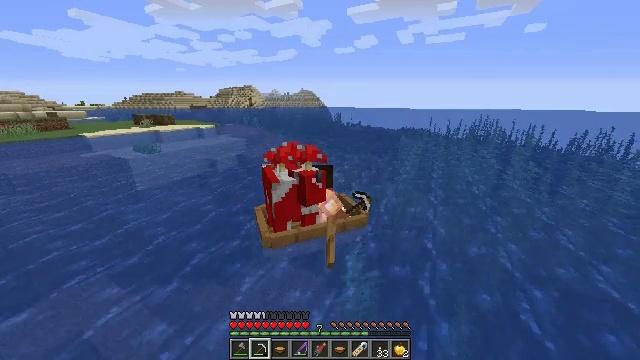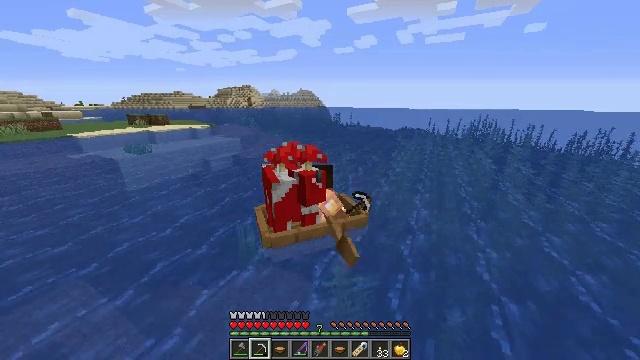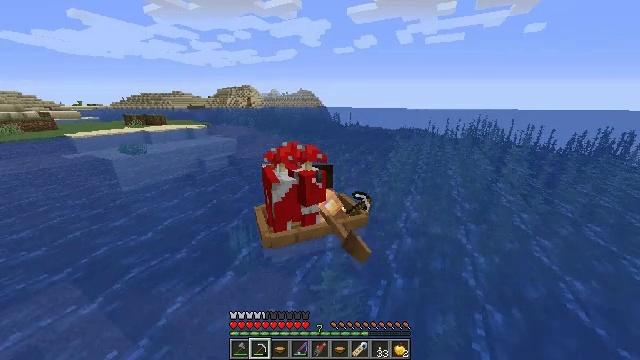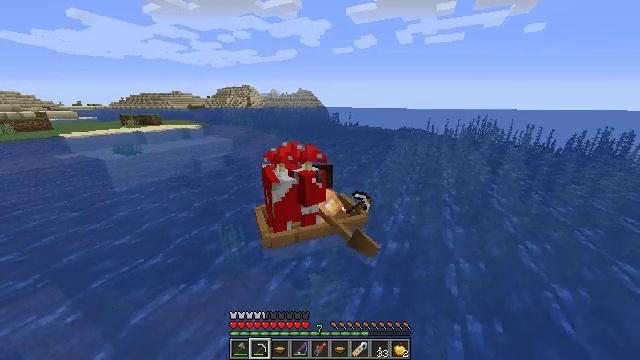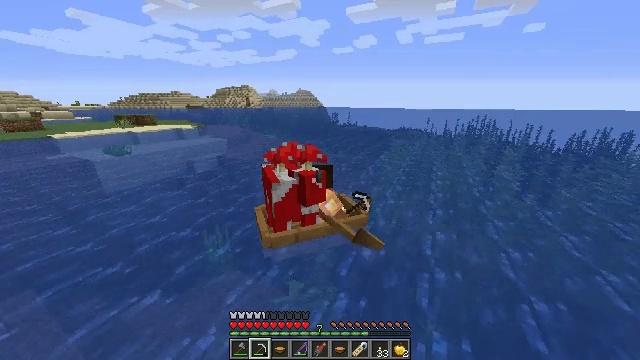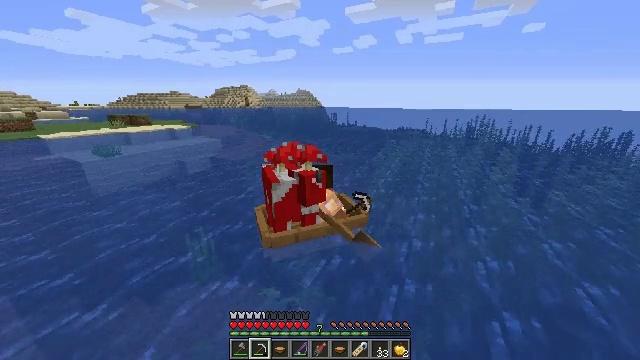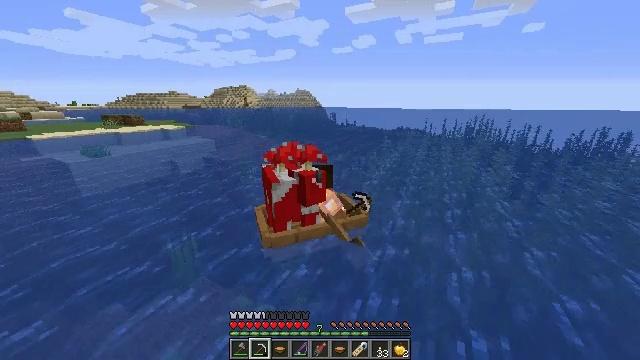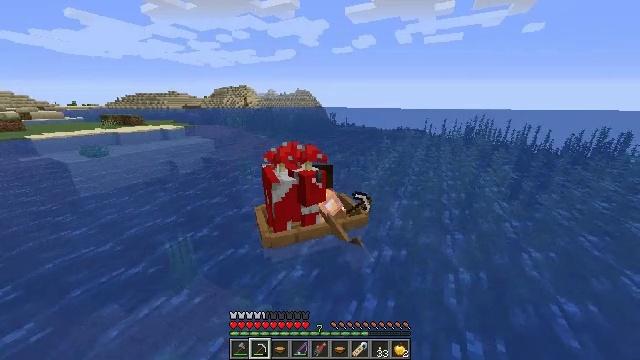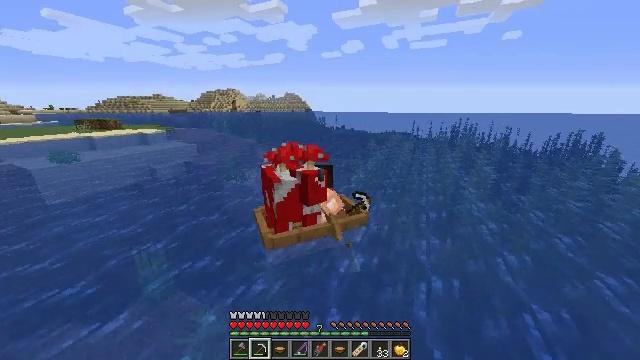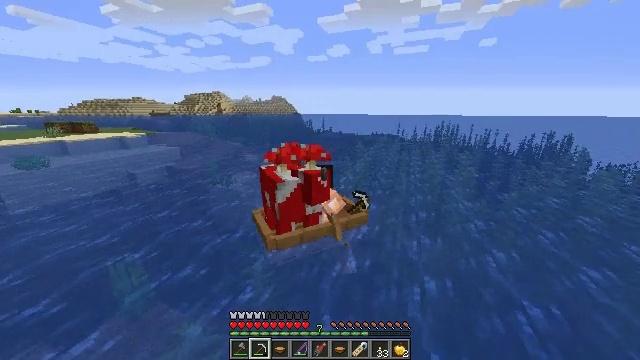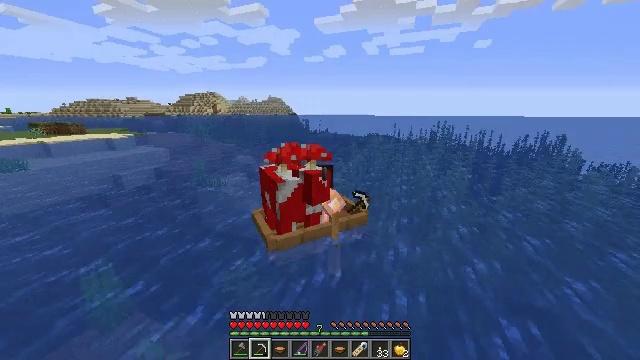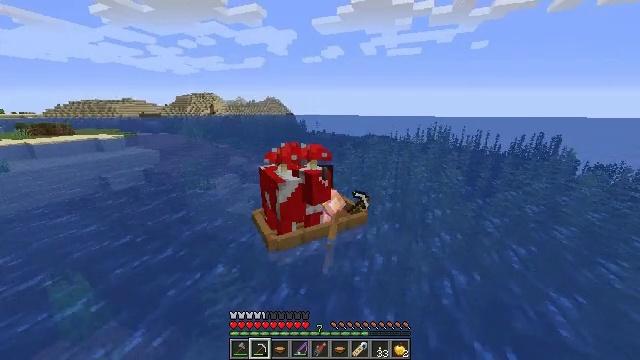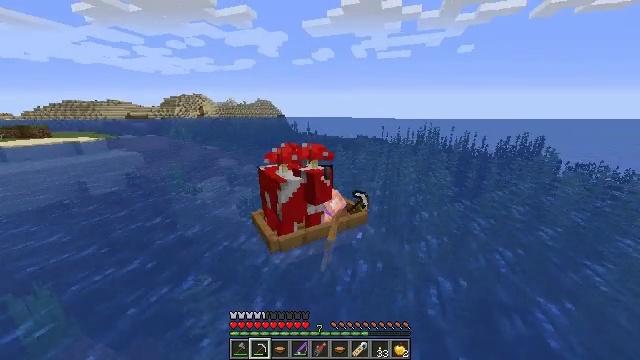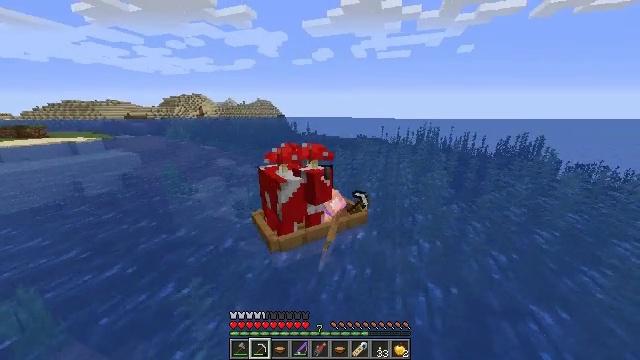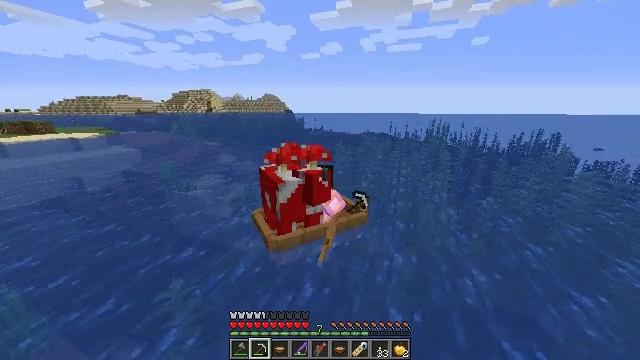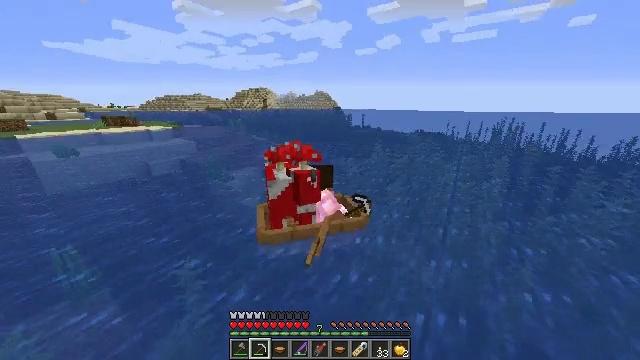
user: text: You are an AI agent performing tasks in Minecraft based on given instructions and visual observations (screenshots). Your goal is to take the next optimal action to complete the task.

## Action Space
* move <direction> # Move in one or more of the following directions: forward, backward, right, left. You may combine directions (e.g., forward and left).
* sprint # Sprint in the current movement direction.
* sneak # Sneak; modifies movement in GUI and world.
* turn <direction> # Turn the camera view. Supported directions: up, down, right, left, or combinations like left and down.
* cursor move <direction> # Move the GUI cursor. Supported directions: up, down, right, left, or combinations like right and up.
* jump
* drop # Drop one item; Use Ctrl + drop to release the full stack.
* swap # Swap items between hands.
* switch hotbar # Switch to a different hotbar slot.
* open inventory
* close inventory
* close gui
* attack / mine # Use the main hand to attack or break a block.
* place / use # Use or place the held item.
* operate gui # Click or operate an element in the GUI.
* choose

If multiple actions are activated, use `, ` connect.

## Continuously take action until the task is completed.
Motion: motion action
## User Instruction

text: Drop a name tag.
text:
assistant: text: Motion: move forward, sprint
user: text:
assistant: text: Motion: move forward, sprint
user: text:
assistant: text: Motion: move forward, sprint
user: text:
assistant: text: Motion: move forward, sprint
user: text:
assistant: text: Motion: move forward, sprint
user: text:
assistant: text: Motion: move forward, sprint
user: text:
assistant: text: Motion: move forward, sprint
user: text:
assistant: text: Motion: move forward, sprint, turn right
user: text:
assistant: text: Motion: move forward, sprint, turn right
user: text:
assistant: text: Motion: move forward, sprint
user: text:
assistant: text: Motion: move forward, sprint
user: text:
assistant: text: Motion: move forward, sprint, turn right
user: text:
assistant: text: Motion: move forward, sprint
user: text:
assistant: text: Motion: move forward, sprint, turn left and down
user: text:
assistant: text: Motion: move forward, sprint, turn left
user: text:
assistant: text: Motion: move forward, sprint, turn left
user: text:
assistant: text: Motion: move forward, sprint, turn left
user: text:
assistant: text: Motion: move forward, sprint, turn left
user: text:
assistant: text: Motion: move forward, sprint, turn up
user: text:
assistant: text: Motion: move forward, sprint
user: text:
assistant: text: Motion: move forward, sprint
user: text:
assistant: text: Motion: move forward, sprint
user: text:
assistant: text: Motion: move forward, sprint
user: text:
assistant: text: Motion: move forward, sprint, turn right and up
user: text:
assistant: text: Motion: move forward
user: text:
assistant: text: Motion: move forward
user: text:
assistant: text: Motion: move forward
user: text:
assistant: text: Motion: move forward
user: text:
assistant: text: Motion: move forward
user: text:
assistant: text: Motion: move forward